Question: I have a jQuery UI Datepicker object popping up when I click inside a textbox. Here is the HTML:
'''
<tr>
<td class="label-td"><label for="dateOpen_add">Date Opened</label></td>
<td><input type="text" id="dateOpen_add" name="dateOpen_add" maxlength="10" size="10" /></td>
</tr>
'''
Here is the jQuery:
'''
$('#dateOpen_add').datepicker({
dateFormat: 'yy-mm-dd',
date: $('#dateOpen_add').val(),
current: $('#dateOpen_add').val(),
starts: 1,
position: 'bottom',
onBeforeShow: function(){
$('#dateOpen_add').setDate($('#dateOpen_add').val(), true);
},
onChange: function(formated, dates){
$('#dateOpen_add').val(formated);
}
});
'''
For some reason, the datepicker shows up like this when I click in the 'dateOpen_add' textbox:

Also, here is a link to the problem in action: <URL>
Anyone know why this is happening?
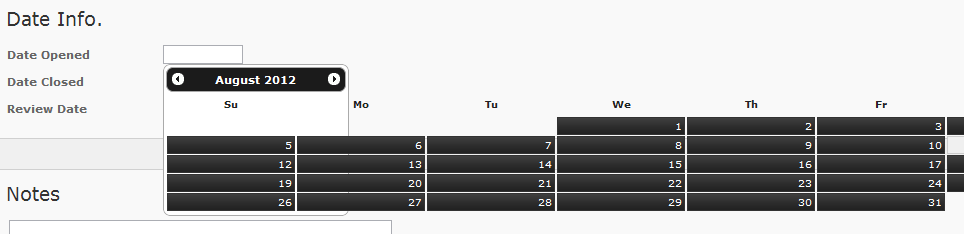
Answer: Your style #selected-folders-table td, th in Global.css (line 97 & 125) is setting the min-width of ALL th elements to 125px
You can rewrite this css selector to #selected-subfolders-table td, #selected-subfolders-table th {...} to make the selector more specific and fix the bug